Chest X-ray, PA view. Patient: 51 years old, sex M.
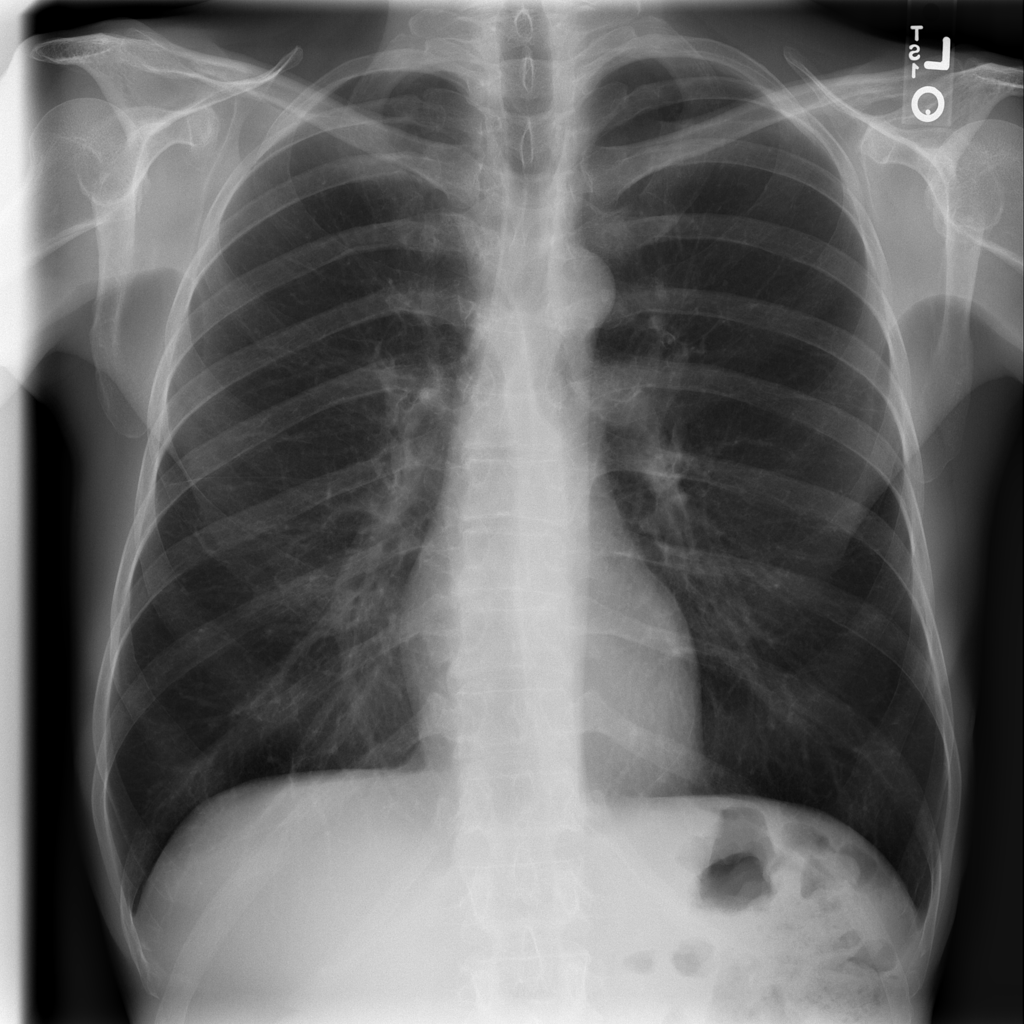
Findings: No Finding